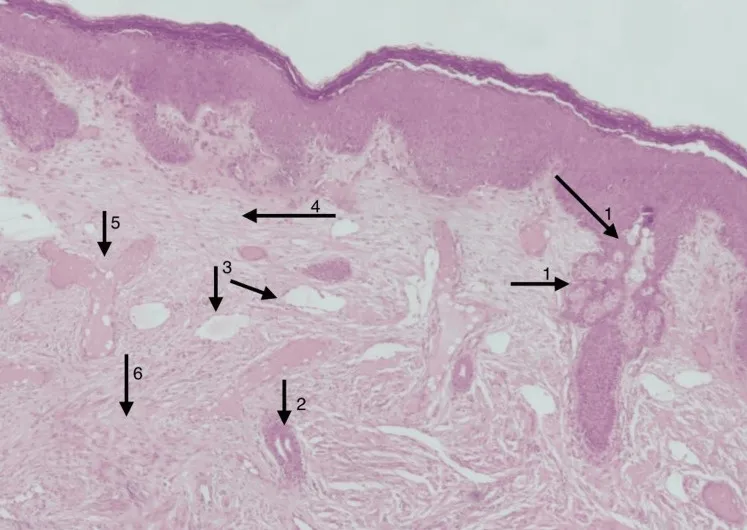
Microscopic examination of the skin and tissue of the true tail. 1: Adnexal structures including hair follicles, 2: Sweat and sebaceous glands, 3: Dense connective tissue with congested blood vessels, 4: Islands of adipose tissue, 5: Nerve bundles, 6: Bands of smooth muscle fibers.
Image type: pathology (h&e)